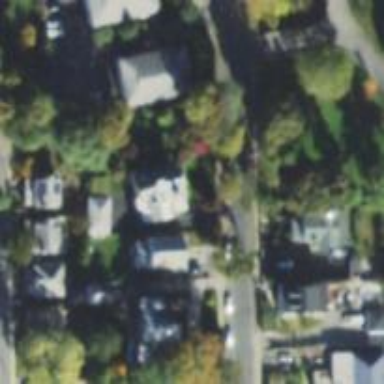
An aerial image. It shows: Unclassified road surrounded by residential properties.